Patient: sex F, age 65
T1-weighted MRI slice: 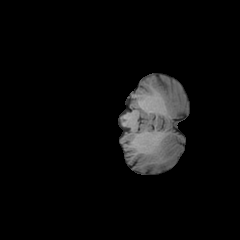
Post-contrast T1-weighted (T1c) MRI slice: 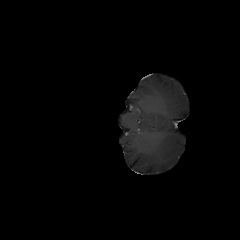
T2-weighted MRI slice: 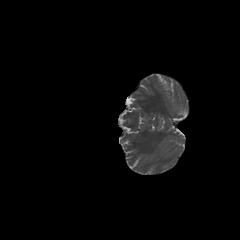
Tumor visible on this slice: no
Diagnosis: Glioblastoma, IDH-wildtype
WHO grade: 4